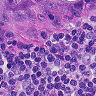
Metastatic tissue present: yes